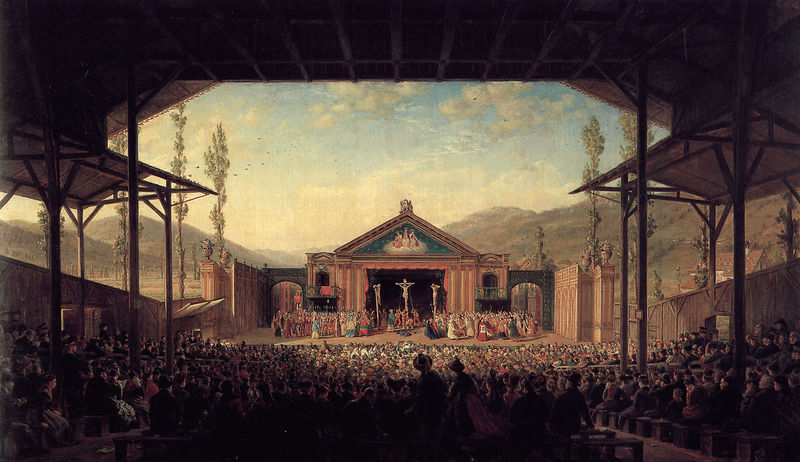
Titel: Passionsspiele, Oberammergau
Künstler: Edward Lamson Henry
Institution: Santa Barbara, Santa Barbara Museum of Art
Schlagwörter: baum, gemälde, himmel, schatten, wolken, landschaft, menschen, holz, licht, dach, rot, versammlung, bild, sonne, drei, aufführung, bühne, publikum, theater, tribüne, zuschauer, inszenierung, vorführung, rundbogen, bischof, schauspiel, spiel, kreuz, menschenmasse, menschenmenge, bänke, kreuze, christus, jesus, kreuzigung, priester, schau, tempel, tympanon, kreutz, golgota, theaterstück, freier himmel, farbbild, landschagg